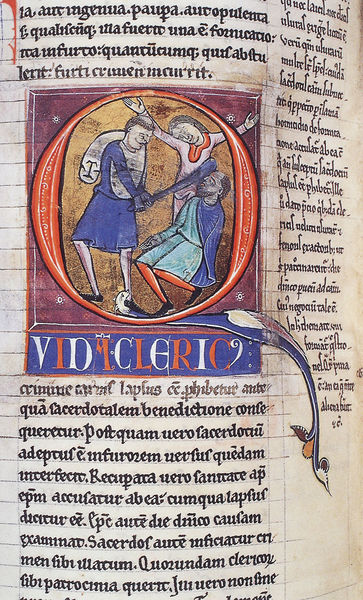
Titel: Decretum
Künstler: Gratian
Institution: Cambridge, Corpus Christi College
Schlagwörter: blau, kampf, mann, umhang, männer, zeichnung, rot, malerei, alt, tot, bild, hände, gold, kreis, schrift, papier, buch, seite, illustration, schwert, text, buchstabe, buchstaben, initiale, beutel, buchseite, umhänge, töten, keule, handschrift, latein, buchmalerei, t, i, o, ilie, text schrift